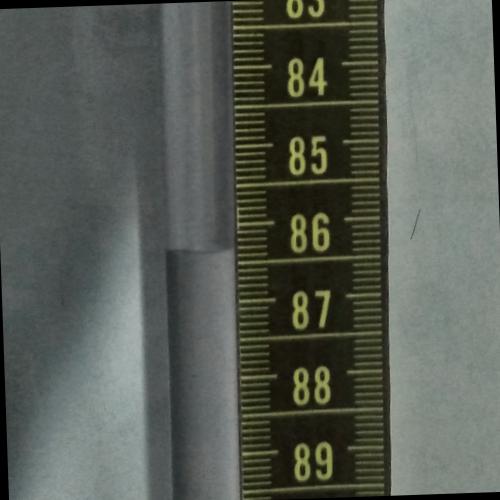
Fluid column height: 86.3 cm